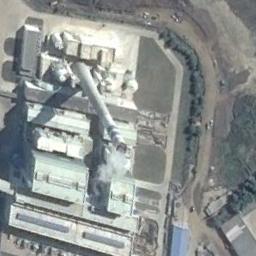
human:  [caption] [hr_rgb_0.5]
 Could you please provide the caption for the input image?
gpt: Here is a smoking thermal power station with a row of red houses next to it .

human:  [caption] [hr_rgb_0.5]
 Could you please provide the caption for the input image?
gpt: There are many buildings of different shapes next to the thermal power station .

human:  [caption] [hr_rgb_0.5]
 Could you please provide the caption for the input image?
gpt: There is a neatly planned factory building in a thermal power station, and a chimney is emitting smoke .

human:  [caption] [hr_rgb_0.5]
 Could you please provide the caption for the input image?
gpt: The thermal power station is on the grass next to some buildings .

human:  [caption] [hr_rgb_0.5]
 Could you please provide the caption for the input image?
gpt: There are some white buildings on the thermal power station .